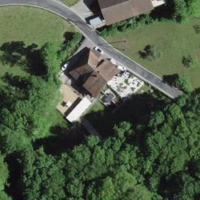
EUNIS habitat code: 41
Species observed at this site:
Lathyrus vernus